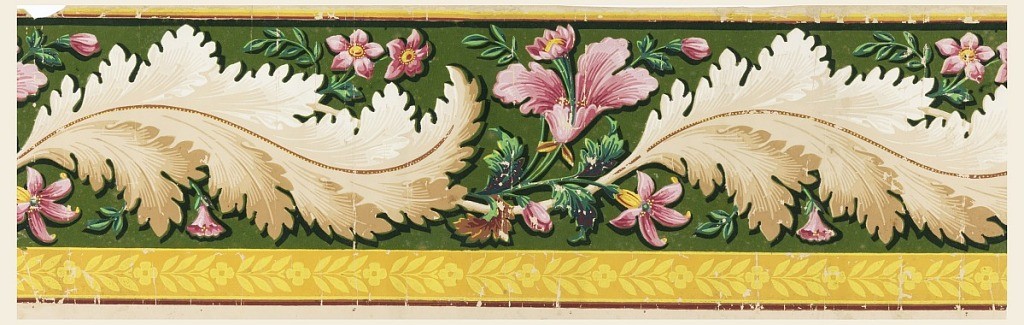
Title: Border
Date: ca. 1820
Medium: Block-printed and flocked on satin ground, handmade paper
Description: Against a green flock background large, single acanthus leaves separated byrose colored flowers and green foliage. Small rose colored blossoms above and below the acanthus leaves. At the bottom a yellow border of repeating single stem blossom and leaves.